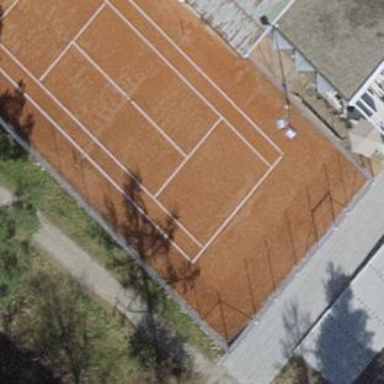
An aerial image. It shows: Tennis court on the leisure land pitch.